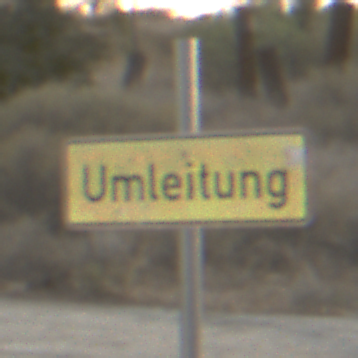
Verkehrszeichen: Umleitungsankuendigung
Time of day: SunriseSunset
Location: Outdoor (RoadRail)
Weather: PartlyCloudy
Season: NotSpecified
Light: Natural